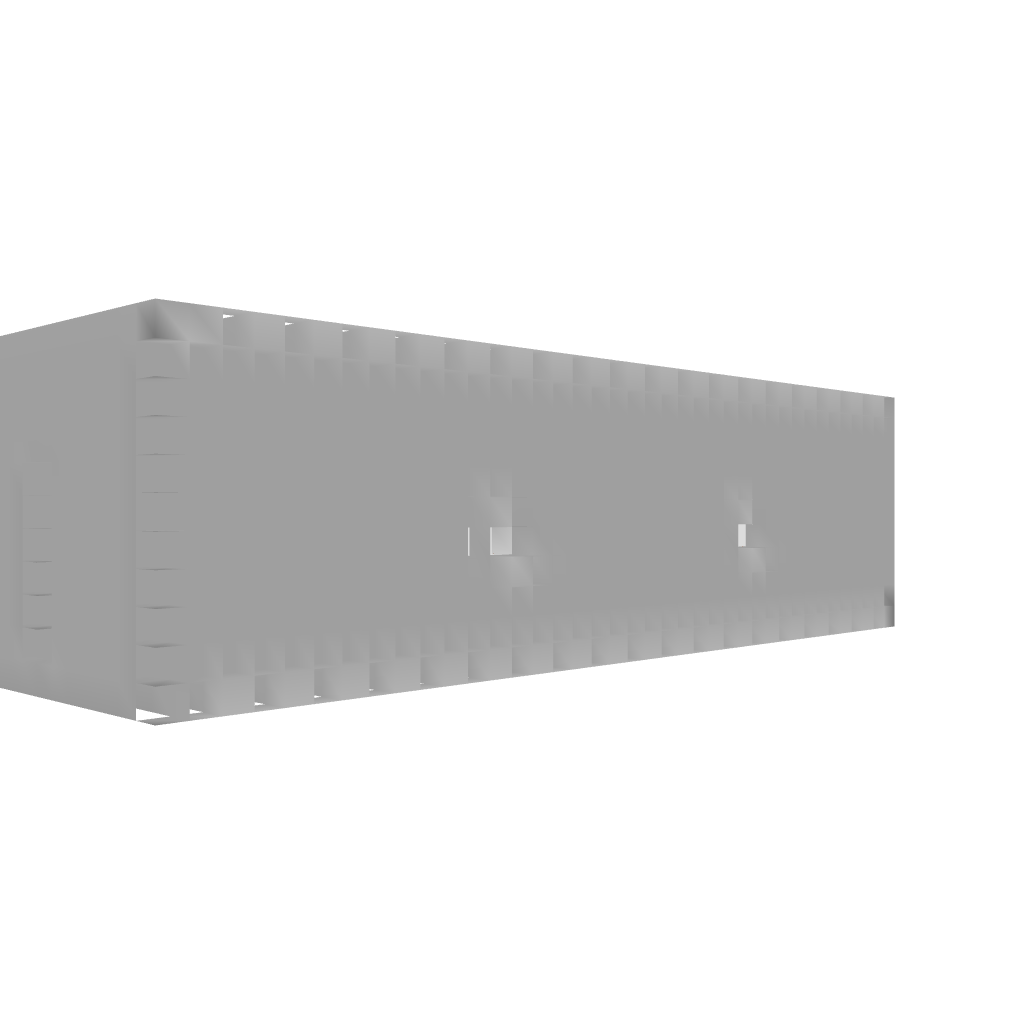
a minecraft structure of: Salvage and Attack Submarine Nautilus